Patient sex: M
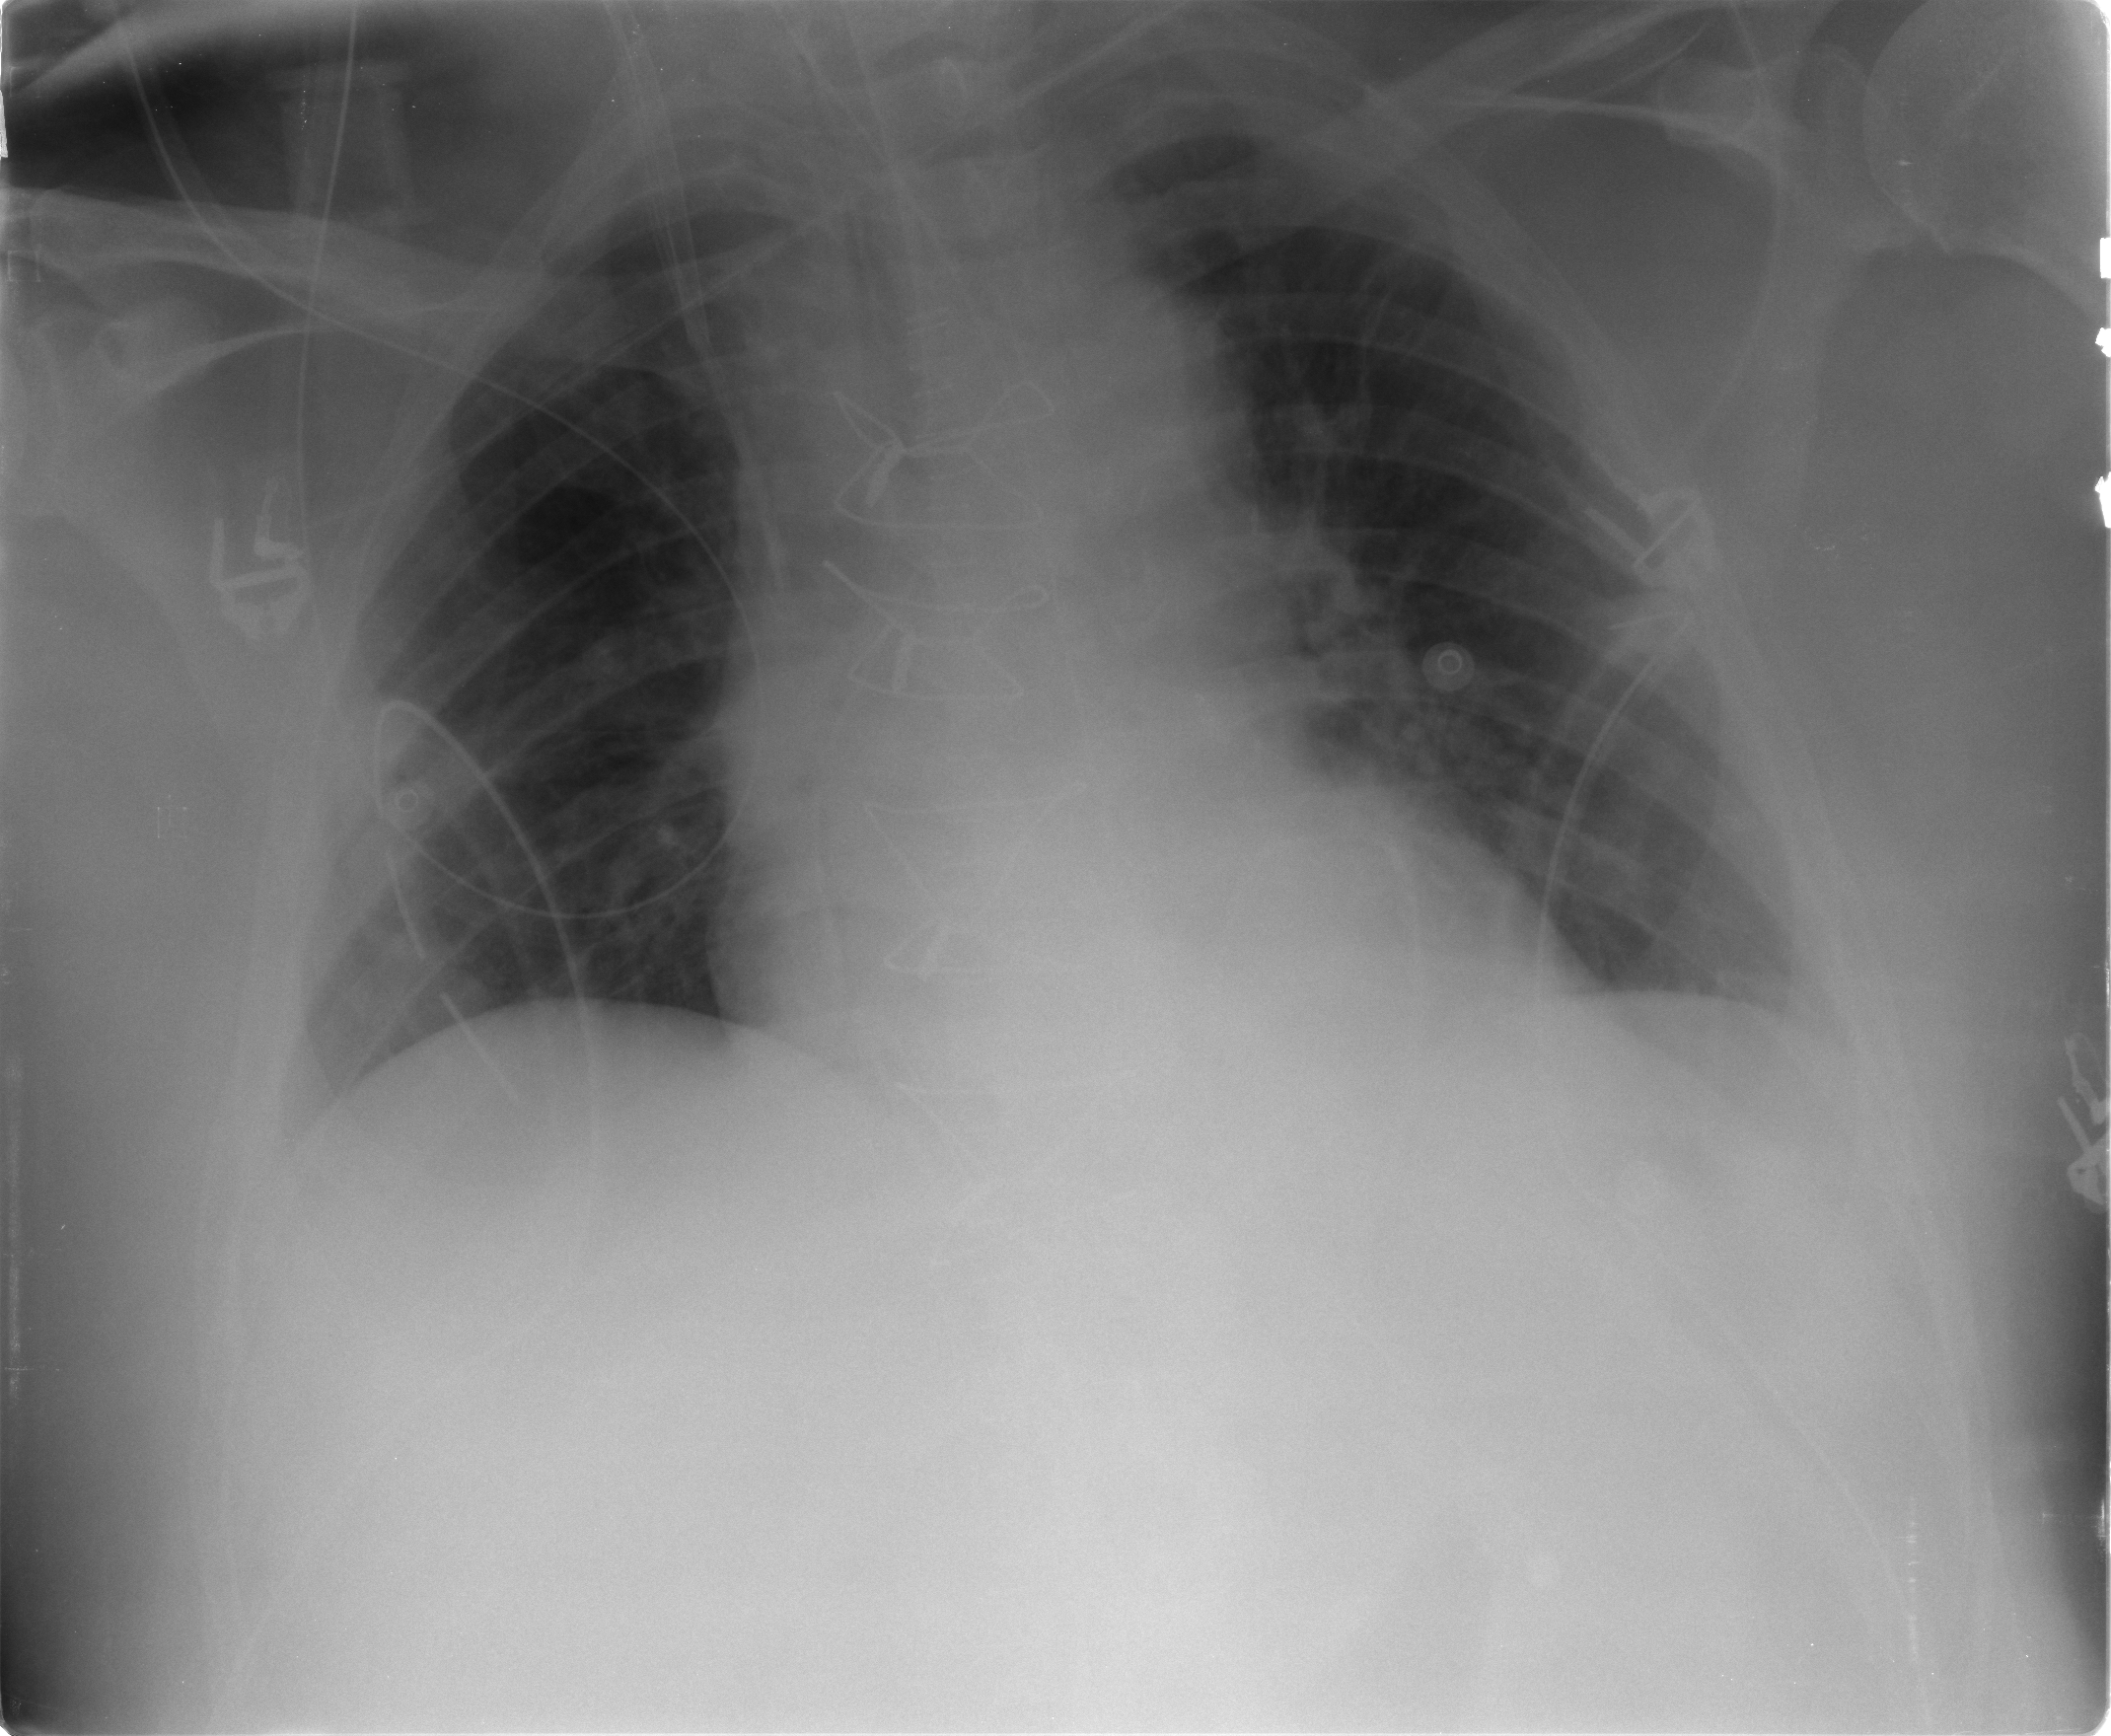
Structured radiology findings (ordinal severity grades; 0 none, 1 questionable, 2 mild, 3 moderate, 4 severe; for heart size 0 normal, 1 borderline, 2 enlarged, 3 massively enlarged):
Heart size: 2
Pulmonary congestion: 0
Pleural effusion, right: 0
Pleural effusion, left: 0
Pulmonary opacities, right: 0
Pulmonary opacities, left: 0
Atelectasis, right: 2
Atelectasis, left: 0